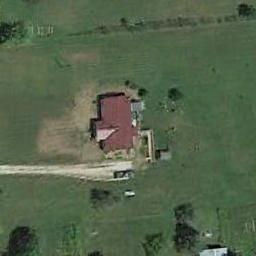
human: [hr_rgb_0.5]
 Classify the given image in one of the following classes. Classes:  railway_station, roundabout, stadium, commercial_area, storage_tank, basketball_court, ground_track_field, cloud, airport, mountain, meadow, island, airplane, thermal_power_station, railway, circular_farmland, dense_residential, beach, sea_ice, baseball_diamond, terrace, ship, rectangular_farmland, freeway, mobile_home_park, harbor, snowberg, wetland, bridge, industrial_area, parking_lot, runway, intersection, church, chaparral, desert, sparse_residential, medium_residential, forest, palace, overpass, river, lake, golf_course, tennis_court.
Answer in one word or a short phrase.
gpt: sparse_residential